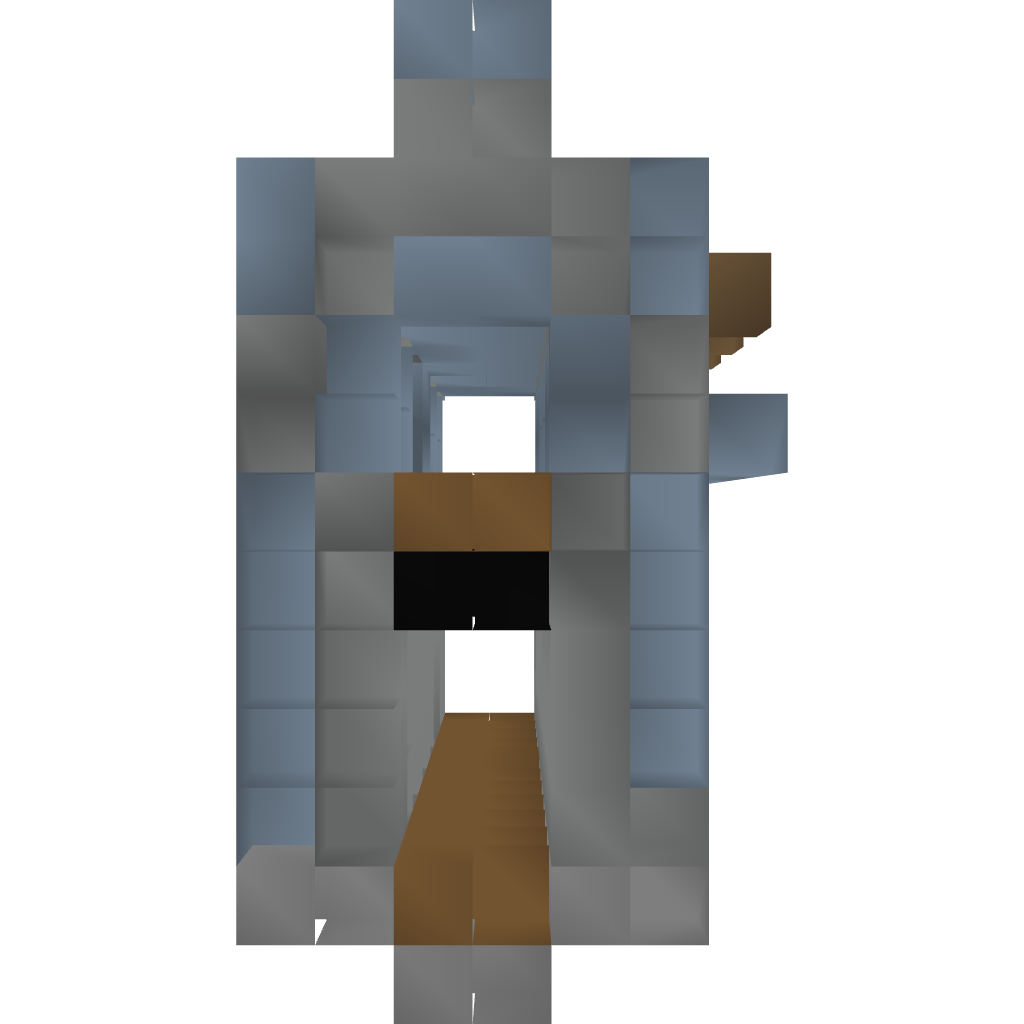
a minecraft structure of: Castle Module - Wall